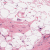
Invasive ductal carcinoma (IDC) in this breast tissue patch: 0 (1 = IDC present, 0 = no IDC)